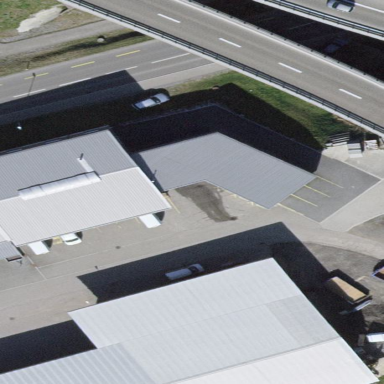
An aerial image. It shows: Industrial building.